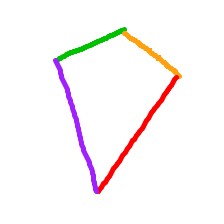
Shape: kite